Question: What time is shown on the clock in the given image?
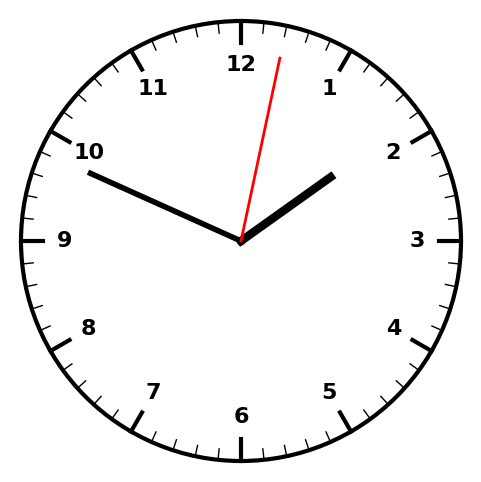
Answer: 01:49:02